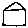
Label: house